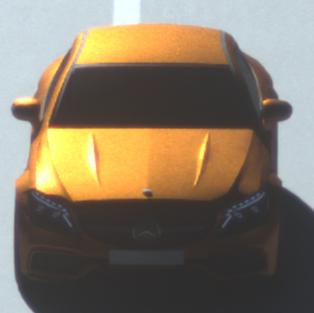
Make: Mercedes-Benz
Model: C 43 AMG
Detailed model: C-Class (205) AMG Limousine
Model produced from: 2016/10
Model produced until: 2018/04
Doors: 4
Color: orange
Road condition: dry road
Daytime: morning or afternoon
Contrast: high contrast